Field crop: maize
Growth stage: 2
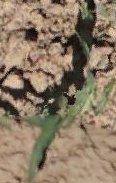
Species: maize